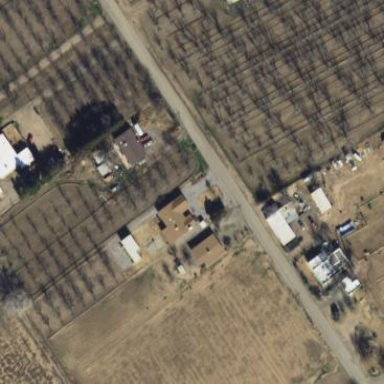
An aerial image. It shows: Orchard.